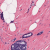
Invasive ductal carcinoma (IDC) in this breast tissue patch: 1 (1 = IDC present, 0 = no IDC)